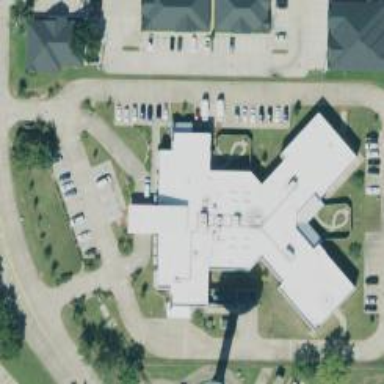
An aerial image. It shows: Hospital providing healthcare services.